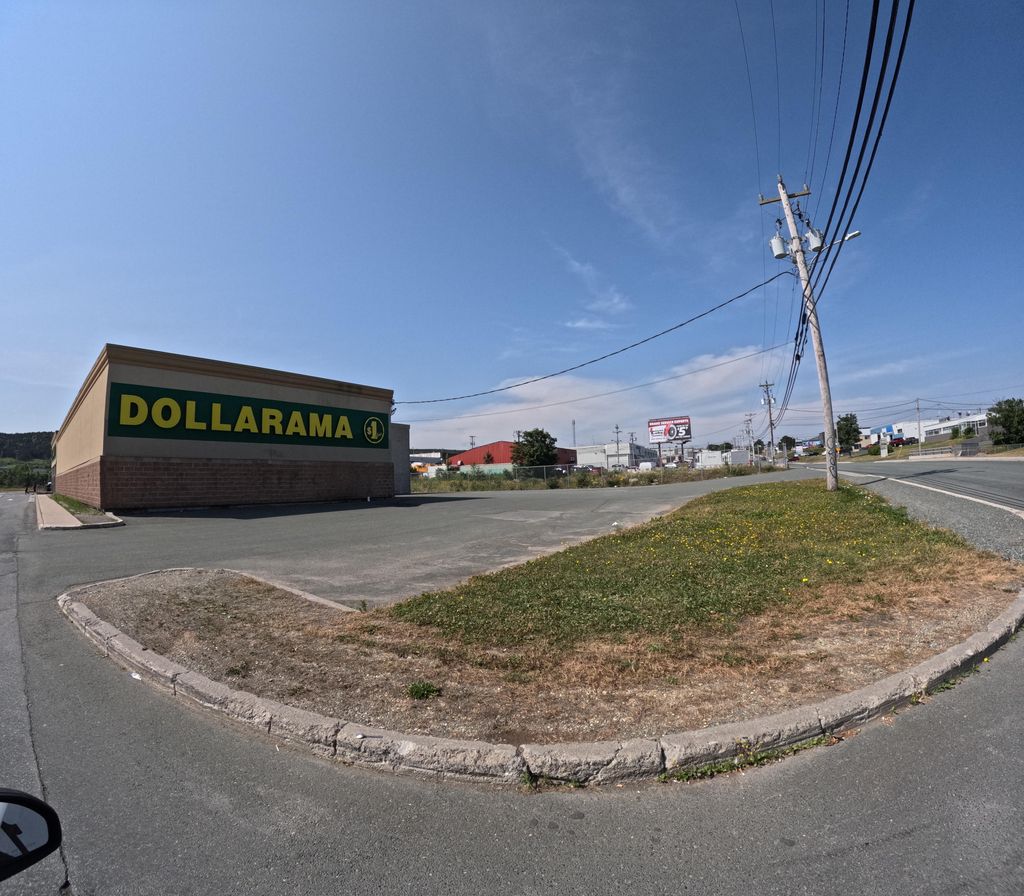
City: st_johns